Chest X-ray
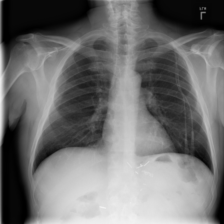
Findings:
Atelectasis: negative
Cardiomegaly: negative
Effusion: positive
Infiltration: negative
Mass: negative
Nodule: negative
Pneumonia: negative
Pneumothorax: negative
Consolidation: negative
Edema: negative
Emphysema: negative
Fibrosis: negative
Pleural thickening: negative
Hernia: negative